Question: I worked on github and integrated it to sourcetree (MAC version) for one of my project. I would like to use sourcetree for GITLAB. But I am not able to add remote of gitlab to source tree. In Repository settings, Only I can see host type as "unknown", "bitbucket", "github" & "stash". I used unknown but it won't help me.
Sourcetree Version 2.0.4 (2.0.4)

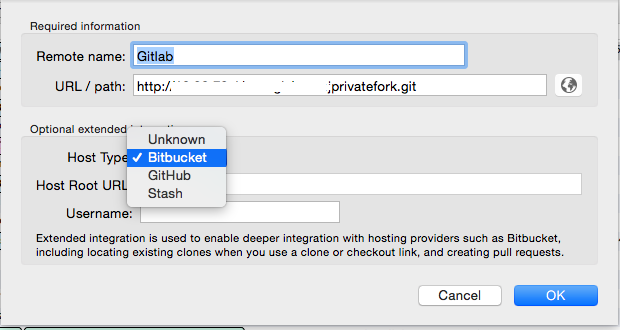
Answer: This worked for me,
Click on '+ New Repository'> Clone from URL
In 'Source URL' provide URL followed by your user name,
Example:
- 'http://git.zaid-labs.info/zaid/iosapp.git'- 'zaid.pathan'
So final URL should be 'http://zaid.pathan@git.zaid-labs.info/zaid/iosapp.git'
Note: 'zaid.pathan@' added before git.
Enjoy cloning :).